【题型】填空题　【知识点】解析几何　【难度】easy
已知抛物线 $x^2 = 4y$ 的焦点为 $F$，准线为 $l$，过抛物线上一点 $P$ 作 $l$ 的垂线，垂足为 $A$。若 $\overrightarrow{FA}$ 在 $x$ 轴正方向上的投影为 $2\sqrt{3}$，则 $\triangle PAF$ 的面积为\_\_\_\_\_\_\_\_.
【解答】

\noindent \textbf{【答案】} $4\sqrt{3}$

\vspace{0.2cm}
\noindent \textbf{【分析】} 根据题意，利用$\overrightarrow{FA}$在$x$轴正方向上的投影为$2\sqrt{3}$，求得点$P$的坐标，再由三角形的面积公式代入计算，即可求解.

\vspace{0.2cm}
\noindent \textbf{【详解】}

因为$\overrightarrow{FA}$在$x$轴正方向上的投影为$2\sqrt{3}$，则$x_P>0$，且$x_P=2\sqrt{3}$，则$y_P=3$，
所以$|PA|=|3-(-1)|=4$，
则$S_{\triangle PAF}=\dfrac{1}{2}|PA|\cdot|x_P|=\dfrac{1}{2}\times4\times2\sqrt{3}=4\sqrt{3}$.

故答案为：$\boldsymbol{4\sqrt{3}}$

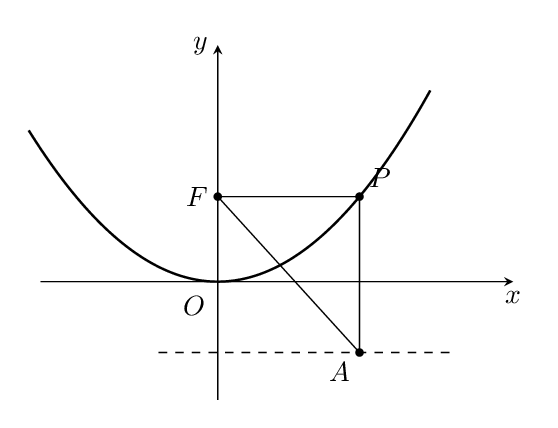